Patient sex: F
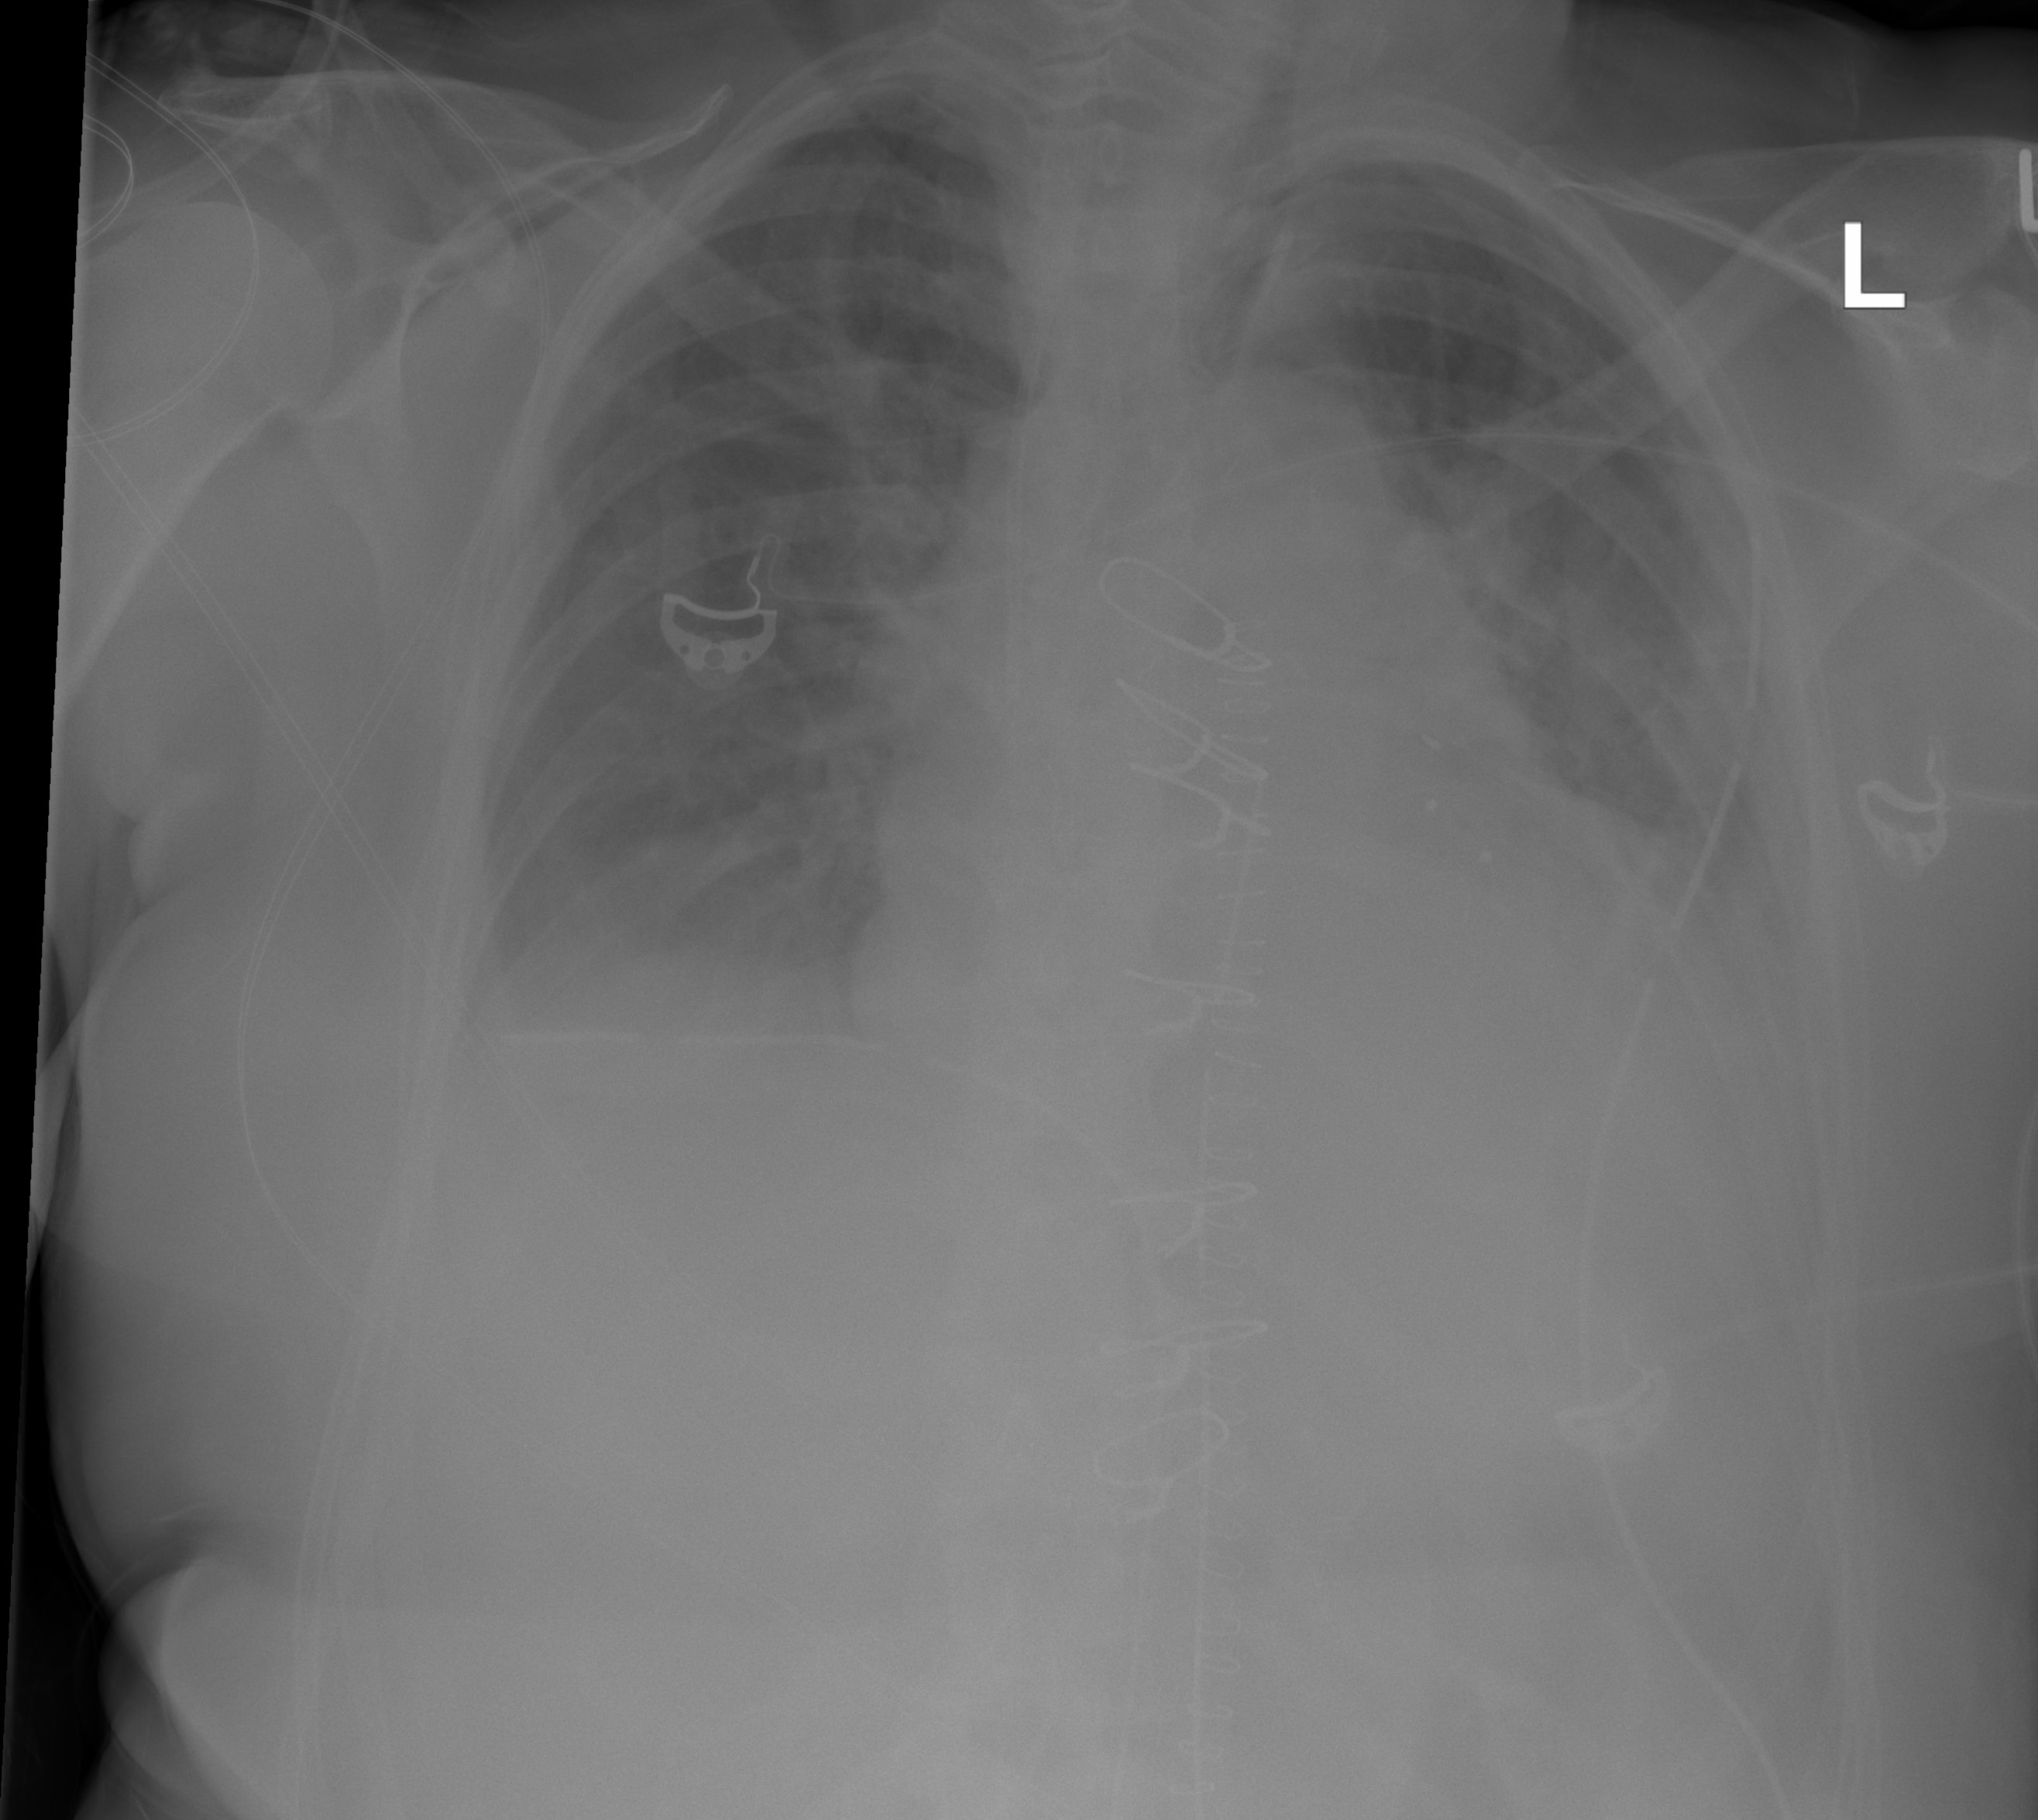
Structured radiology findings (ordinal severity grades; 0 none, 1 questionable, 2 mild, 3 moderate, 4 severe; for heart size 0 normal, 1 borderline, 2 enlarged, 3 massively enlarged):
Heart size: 1
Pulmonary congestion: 0
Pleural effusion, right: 2
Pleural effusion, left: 2
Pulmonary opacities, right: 0
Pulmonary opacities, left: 0
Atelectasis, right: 2
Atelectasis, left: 2